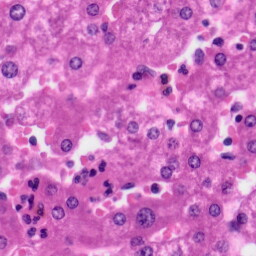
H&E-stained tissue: Liver